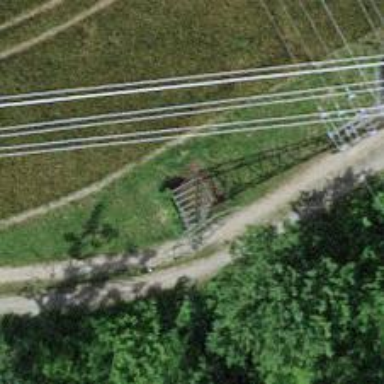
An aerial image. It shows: Power line is depicted.